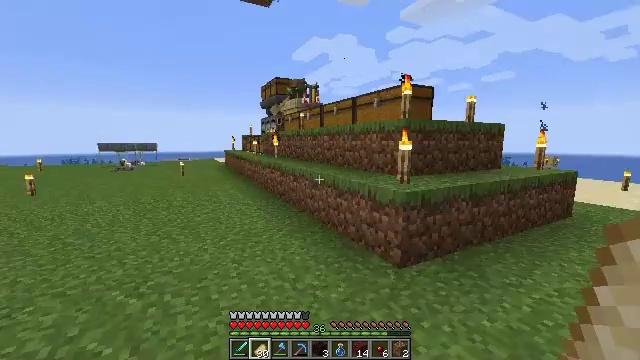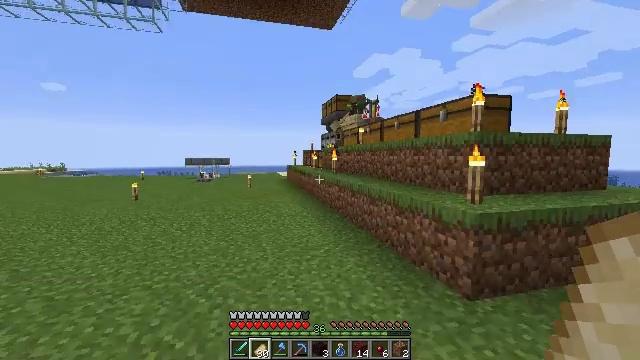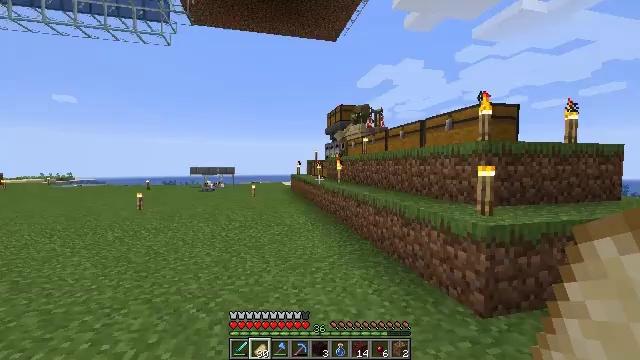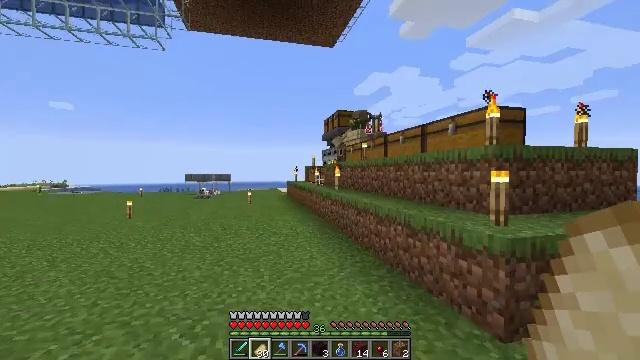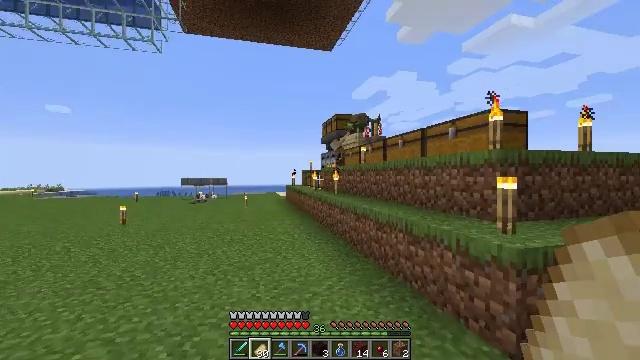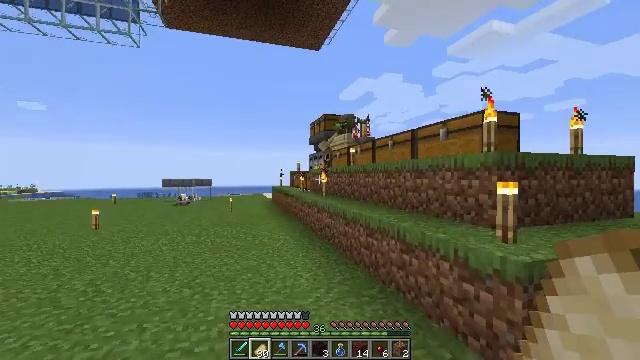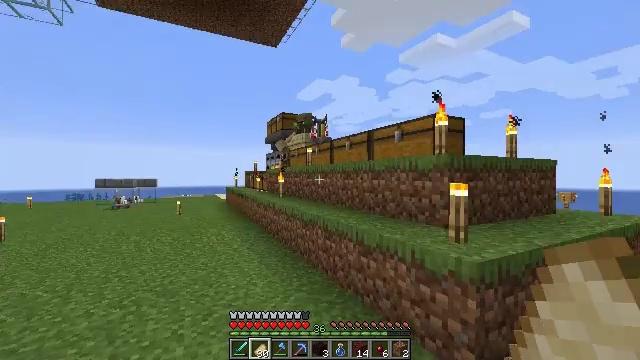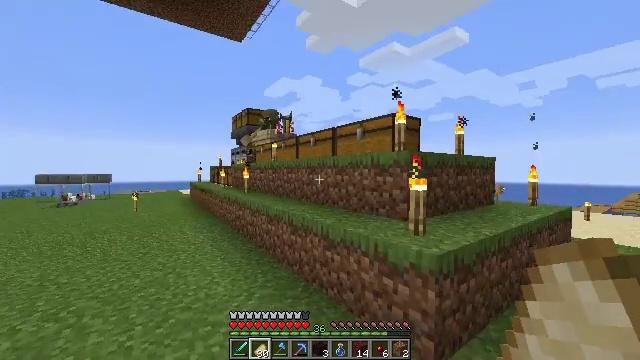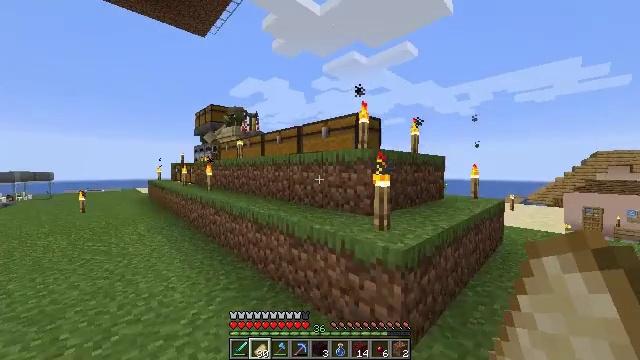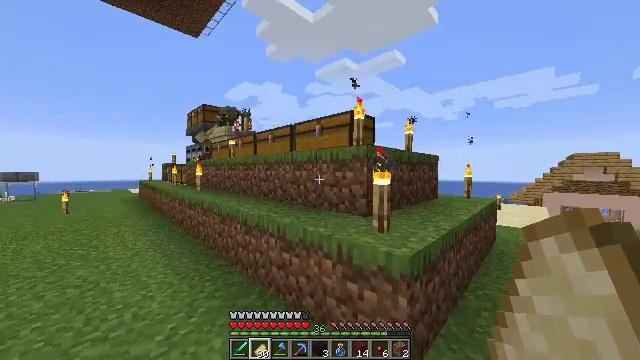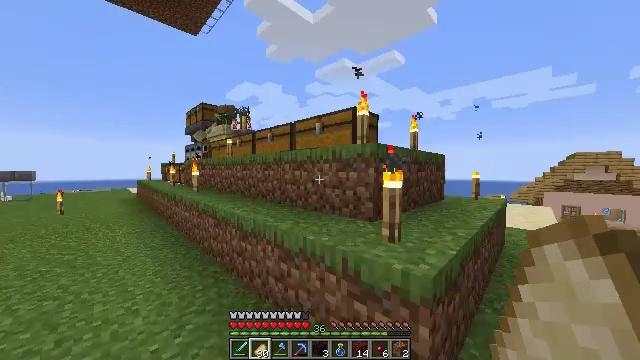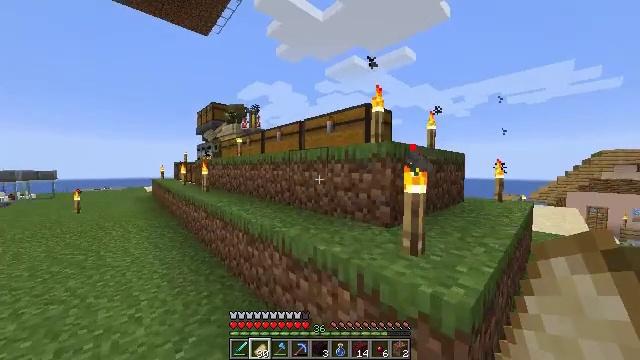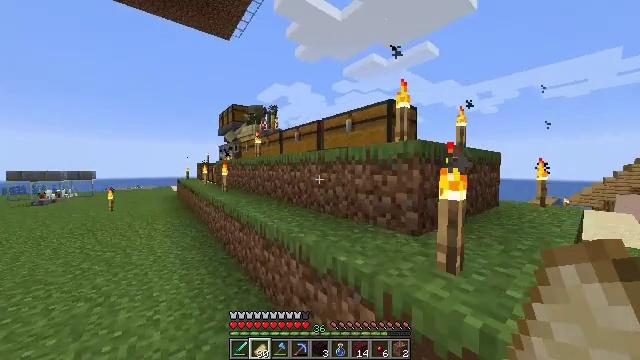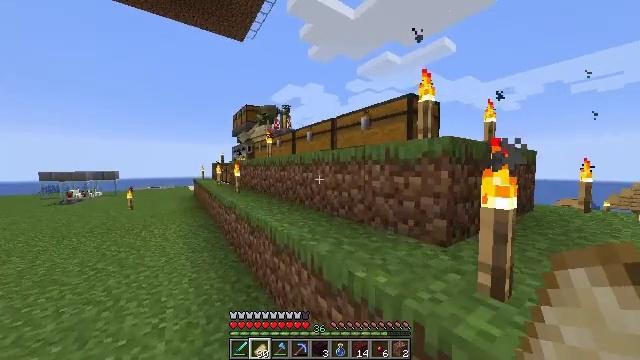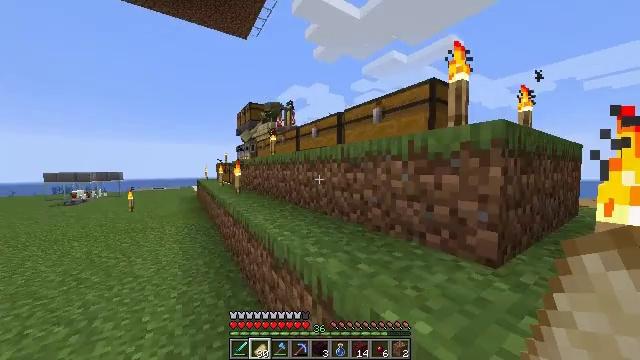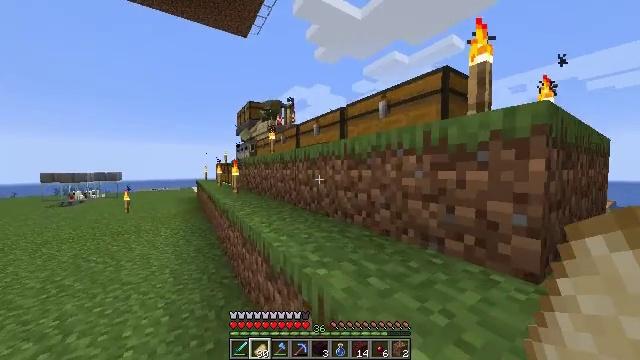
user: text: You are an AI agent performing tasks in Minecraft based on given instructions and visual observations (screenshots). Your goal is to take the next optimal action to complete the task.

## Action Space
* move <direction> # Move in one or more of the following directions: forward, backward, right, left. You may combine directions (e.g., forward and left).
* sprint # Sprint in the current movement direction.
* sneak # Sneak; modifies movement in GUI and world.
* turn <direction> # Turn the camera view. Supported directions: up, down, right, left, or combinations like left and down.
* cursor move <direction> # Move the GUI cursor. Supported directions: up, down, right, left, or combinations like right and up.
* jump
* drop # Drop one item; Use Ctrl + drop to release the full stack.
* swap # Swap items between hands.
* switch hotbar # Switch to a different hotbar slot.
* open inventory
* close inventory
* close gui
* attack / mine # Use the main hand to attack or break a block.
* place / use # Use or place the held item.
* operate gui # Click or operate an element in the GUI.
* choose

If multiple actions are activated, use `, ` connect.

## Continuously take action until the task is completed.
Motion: motion action
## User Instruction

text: Take sugarcane to craft sugar.
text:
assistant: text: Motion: move forward, turn left and up
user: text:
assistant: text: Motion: move forward, turn up
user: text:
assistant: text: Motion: move forward, turn up
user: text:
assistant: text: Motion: move forward
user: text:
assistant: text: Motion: move forward, turn right
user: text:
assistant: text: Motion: move forward, sprint, turn right
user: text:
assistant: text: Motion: move forward, sprint, turn right and down
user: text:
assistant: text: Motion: move forward, sprint, turn right
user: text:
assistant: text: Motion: move forward, turn right
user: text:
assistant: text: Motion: move forward, sprint
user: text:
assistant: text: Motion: move forward, sprint, turn left
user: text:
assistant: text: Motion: move forward, sprint, turn left
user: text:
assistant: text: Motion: move forward, sprint, turn left
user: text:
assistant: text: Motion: move forward, sprint, turn left
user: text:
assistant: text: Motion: move forward
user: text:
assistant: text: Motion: move forward
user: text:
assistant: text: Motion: move forward, jump
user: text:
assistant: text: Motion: move forward, turn left, jump
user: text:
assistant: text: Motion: move forward, turn left, jump
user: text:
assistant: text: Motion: move forward, turn left and down, jump
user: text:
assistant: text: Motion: move forward, turn left and down, jump
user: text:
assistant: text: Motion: move forward, turn left and down, jump
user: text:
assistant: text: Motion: move forward, turn left, jump
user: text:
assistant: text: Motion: move forward, jump
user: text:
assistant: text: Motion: move forward, jump
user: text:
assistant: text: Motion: move forward, sprint, jump
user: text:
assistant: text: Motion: move forward, sprint, jump
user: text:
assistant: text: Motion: move forward, sprint, jump
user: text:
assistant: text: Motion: move forward, sprint, jump
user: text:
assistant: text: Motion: move forward, jump